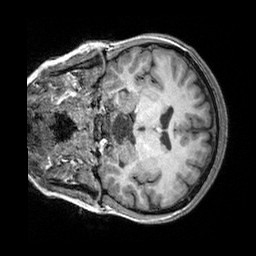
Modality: T1w
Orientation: coronal
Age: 19
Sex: female
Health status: healthy
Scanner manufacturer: siemens
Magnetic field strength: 3 T
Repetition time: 2.3 s
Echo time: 0.00303 s